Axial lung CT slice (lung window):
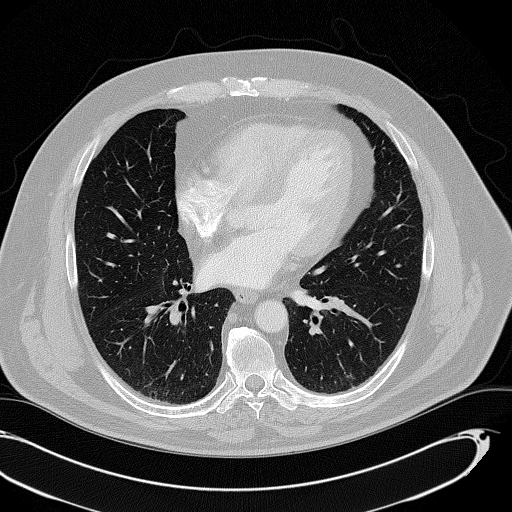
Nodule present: no